Field crop: maize
Growth stage: 1
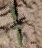
Species: atriplex